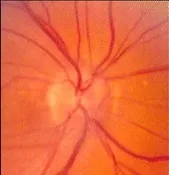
Fundus photos, taken after onset of right eye blurred vision, demonstrating mild swelling of the right optic disc.
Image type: ophthalmic_imaging (fundus_photograph)